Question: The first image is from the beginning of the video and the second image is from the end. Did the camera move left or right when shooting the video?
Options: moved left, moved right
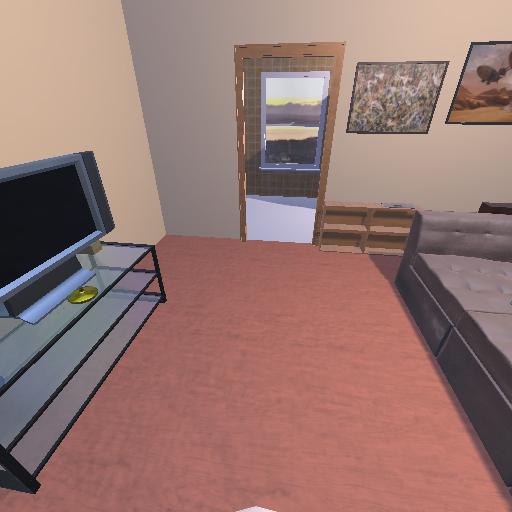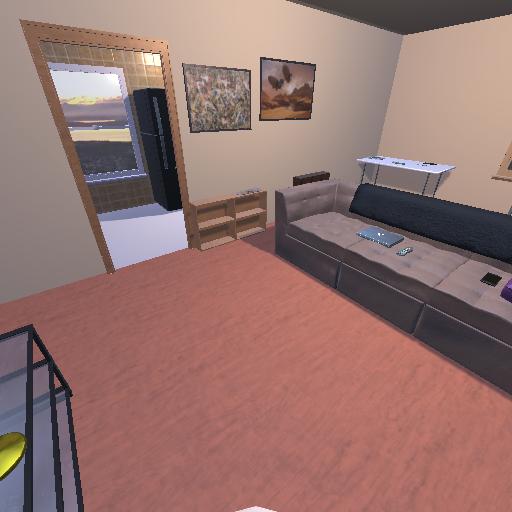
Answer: moved left